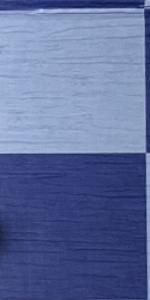
Label: Empty